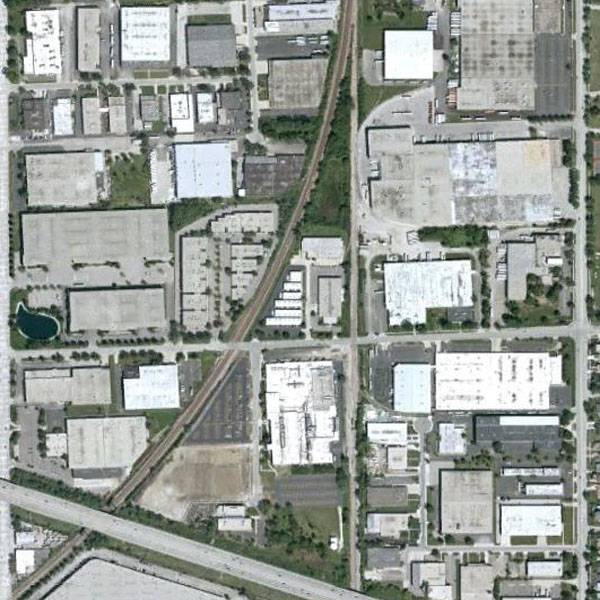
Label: Industrial